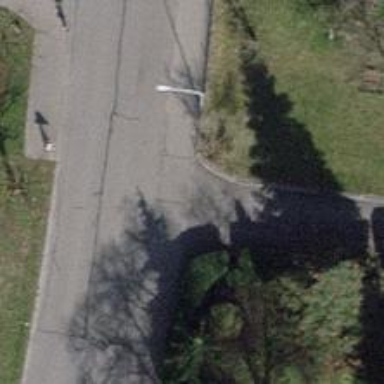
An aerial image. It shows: Kerb barrier.